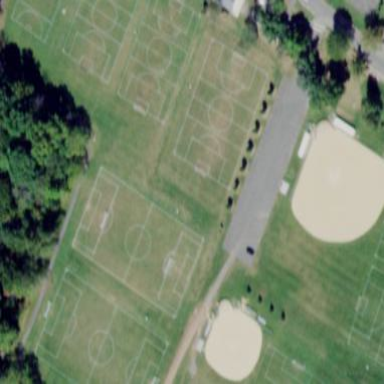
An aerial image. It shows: Soccer pitch for leisureland activities.